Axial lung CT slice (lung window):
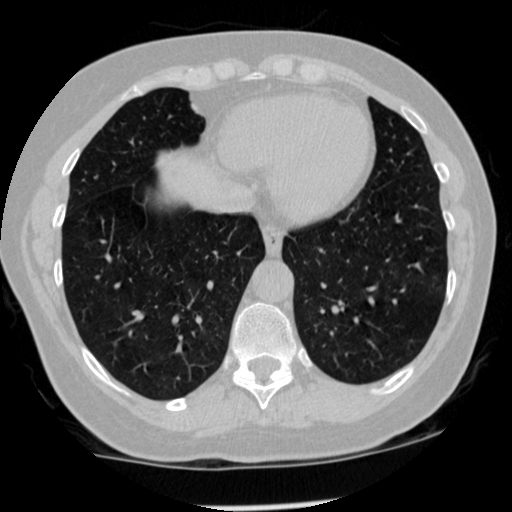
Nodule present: no